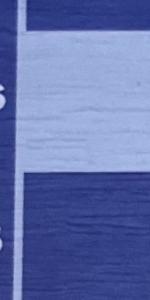
Label: Empty